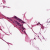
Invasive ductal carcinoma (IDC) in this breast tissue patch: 0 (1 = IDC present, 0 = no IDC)